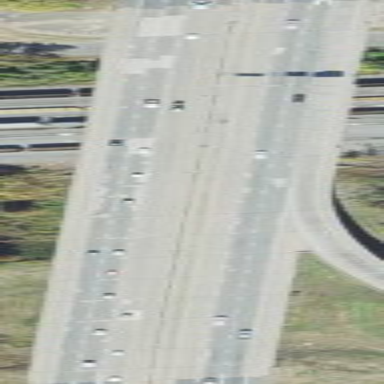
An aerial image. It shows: Man-made bridge.